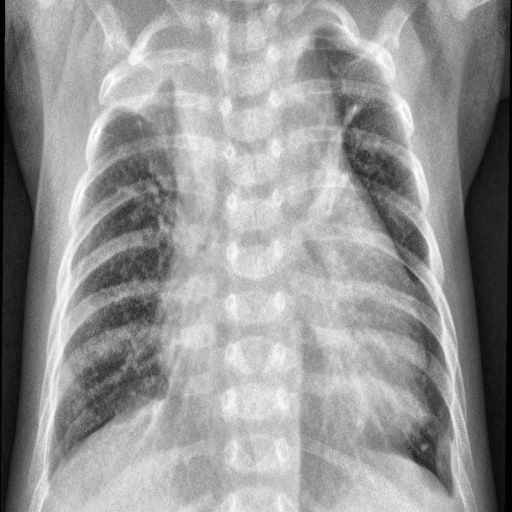
Finding: PNEUMONIA